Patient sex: M
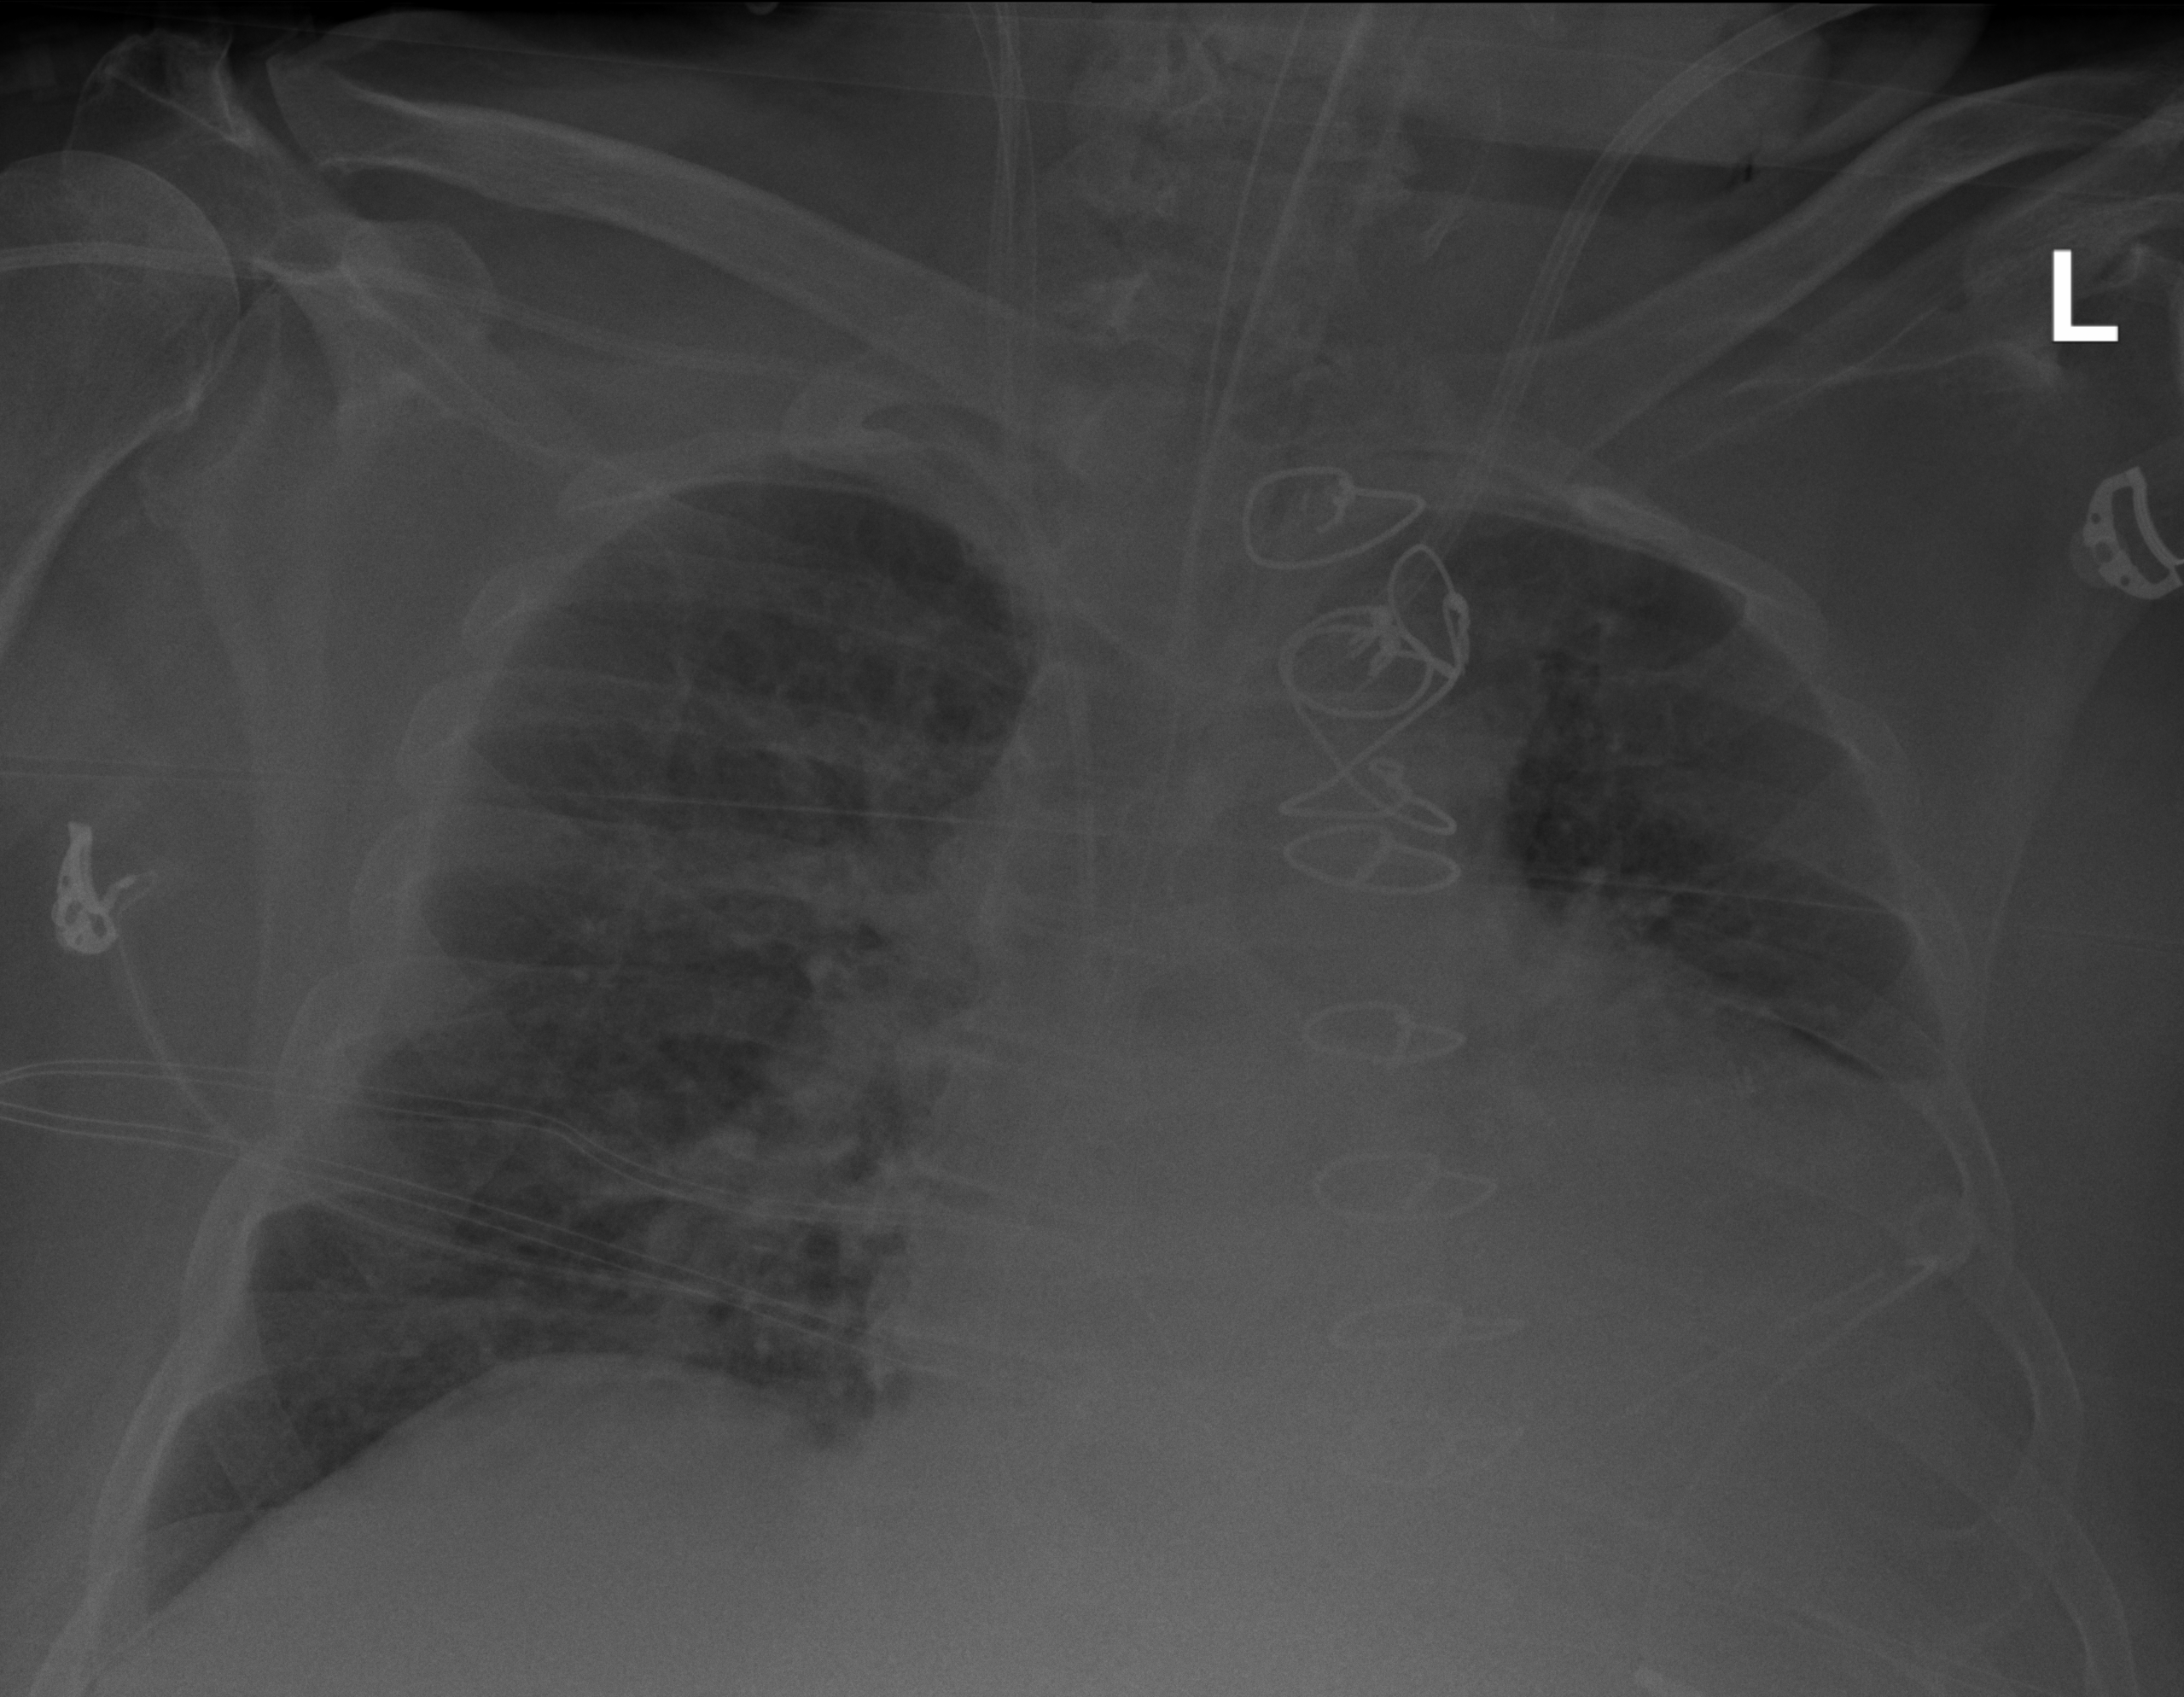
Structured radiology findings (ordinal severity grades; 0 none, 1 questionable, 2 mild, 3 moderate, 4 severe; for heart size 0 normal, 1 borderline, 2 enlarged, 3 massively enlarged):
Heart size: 2
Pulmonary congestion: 2
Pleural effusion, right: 0
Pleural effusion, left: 2
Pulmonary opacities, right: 0
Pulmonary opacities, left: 0
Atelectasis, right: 2
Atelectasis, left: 2